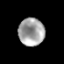
Tissue: prostate
Cell type: T cells
Senescence score: 0.2682
Nuclear area (px): 707
Mean DAPI intensity: 162.71